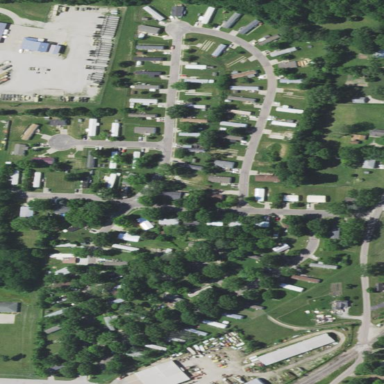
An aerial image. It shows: Residential area known as trailer park.